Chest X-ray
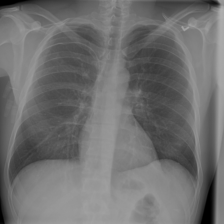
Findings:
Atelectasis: negative
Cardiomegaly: negative
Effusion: negative
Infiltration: negative
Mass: positive
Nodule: negative
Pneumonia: negative
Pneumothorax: negative
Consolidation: negative
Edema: negative
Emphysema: negative
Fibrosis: negative
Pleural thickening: negative
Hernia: negative